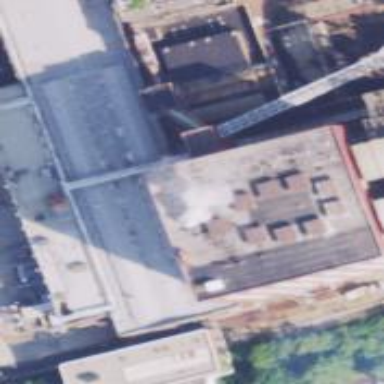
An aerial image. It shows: Generator with steam turbine as its type.